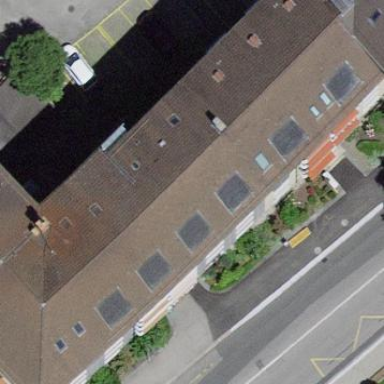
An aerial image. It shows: Building with gabled roof made of roof tiles.